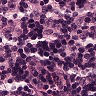
Metastatic tissue present: no